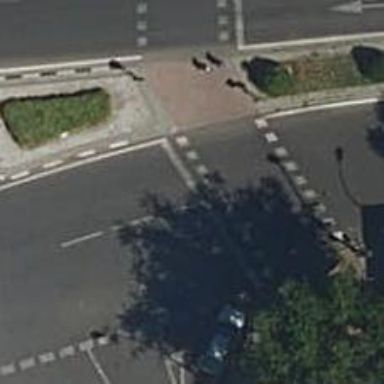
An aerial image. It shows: Road with traffic signals.